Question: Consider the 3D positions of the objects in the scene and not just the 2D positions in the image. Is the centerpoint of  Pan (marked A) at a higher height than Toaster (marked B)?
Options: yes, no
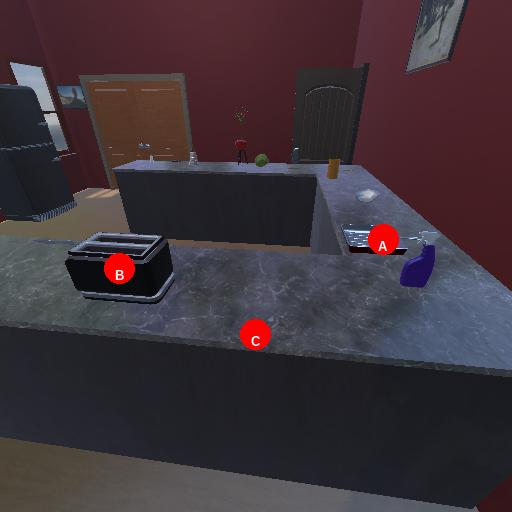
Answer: yes